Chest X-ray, AP view. Patient: 76 years old, sex F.
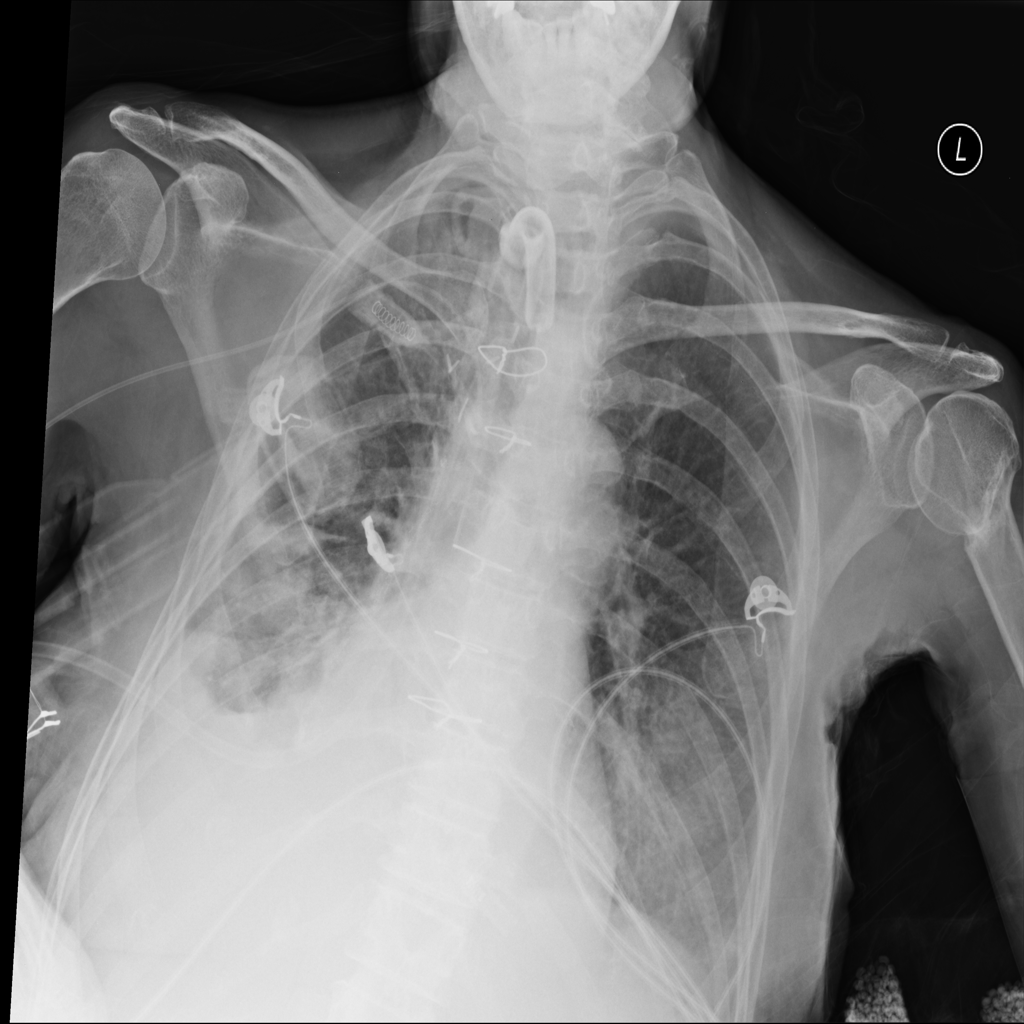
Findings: Effusion, Mass